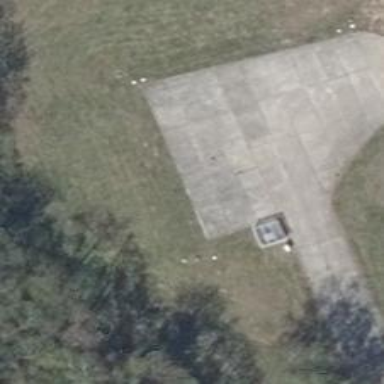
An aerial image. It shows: Concrete helipad at airport.